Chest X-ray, AP view. Patient: 75 years old, sex F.
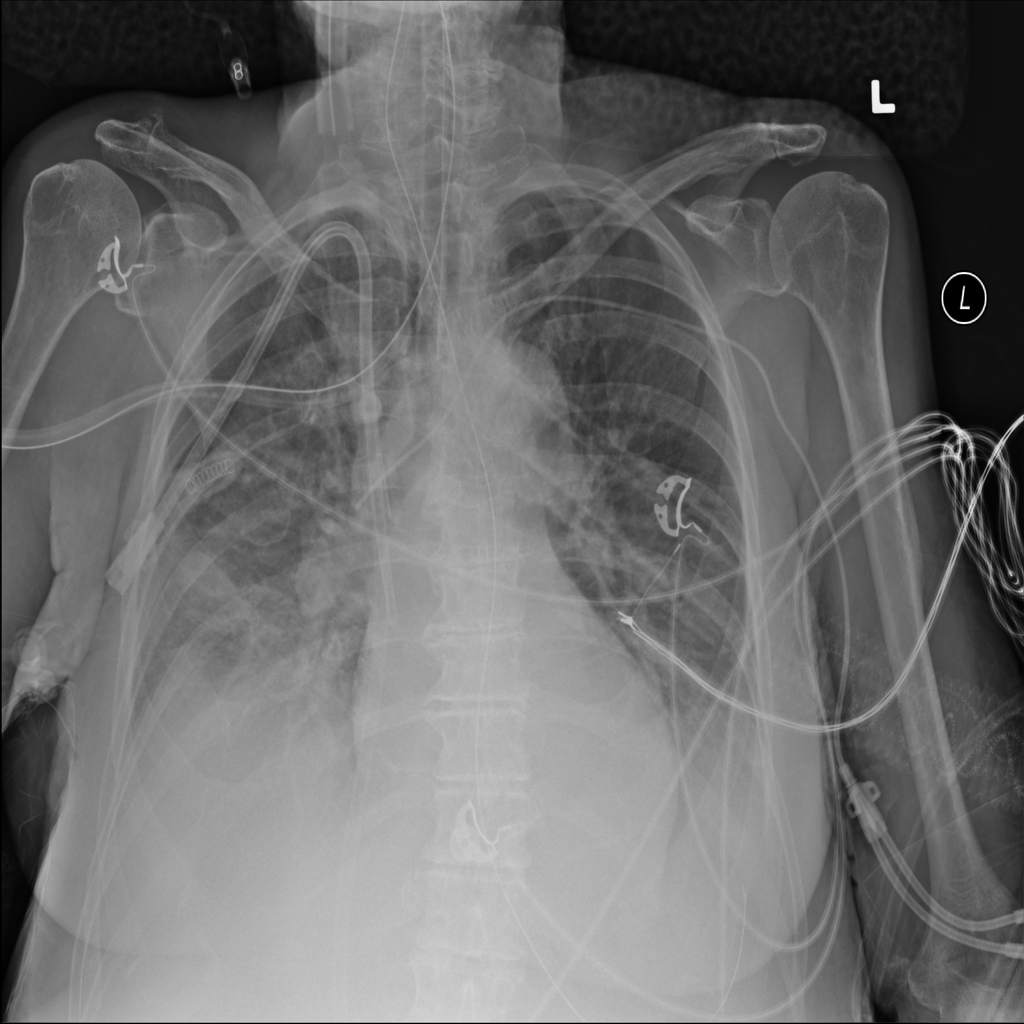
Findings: Consolidation